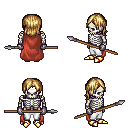
a pixel art fantasy rpg character, male body template, skeleton, maroon cape, white pants, blonde long bangs hairstyle, metal gloves, gold boots, spear, four views (front, back, left, right), 2x2 character sprite sheet, small pixel art, hard edges, no anti-aliasing